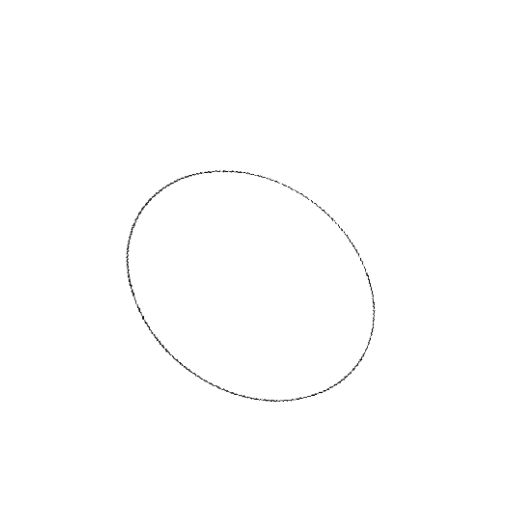
Crossing number: 0